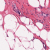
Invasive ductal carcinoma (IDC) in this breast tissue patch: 0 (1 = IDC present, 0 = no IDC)